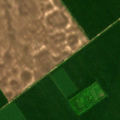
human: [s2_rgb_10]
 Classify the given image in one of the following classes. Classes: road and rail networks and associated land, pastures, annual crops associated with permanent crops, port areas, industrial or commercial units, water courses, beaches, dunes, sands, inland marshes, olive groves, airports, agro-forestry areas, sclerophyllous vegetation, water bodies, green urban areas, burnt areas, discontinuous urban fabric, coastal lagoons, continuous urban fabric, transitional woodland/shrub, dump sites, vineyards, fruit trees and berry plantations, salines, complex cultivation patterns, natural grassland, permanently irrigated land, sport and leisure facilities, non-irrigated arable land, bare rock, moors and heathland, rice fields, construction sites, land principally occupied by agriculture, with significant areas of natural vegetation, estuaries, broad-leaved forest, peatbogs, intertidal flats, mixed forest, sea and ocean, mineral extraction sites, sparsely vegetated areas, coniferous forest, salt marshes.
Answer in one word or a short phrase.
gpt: non-irrigated arable land